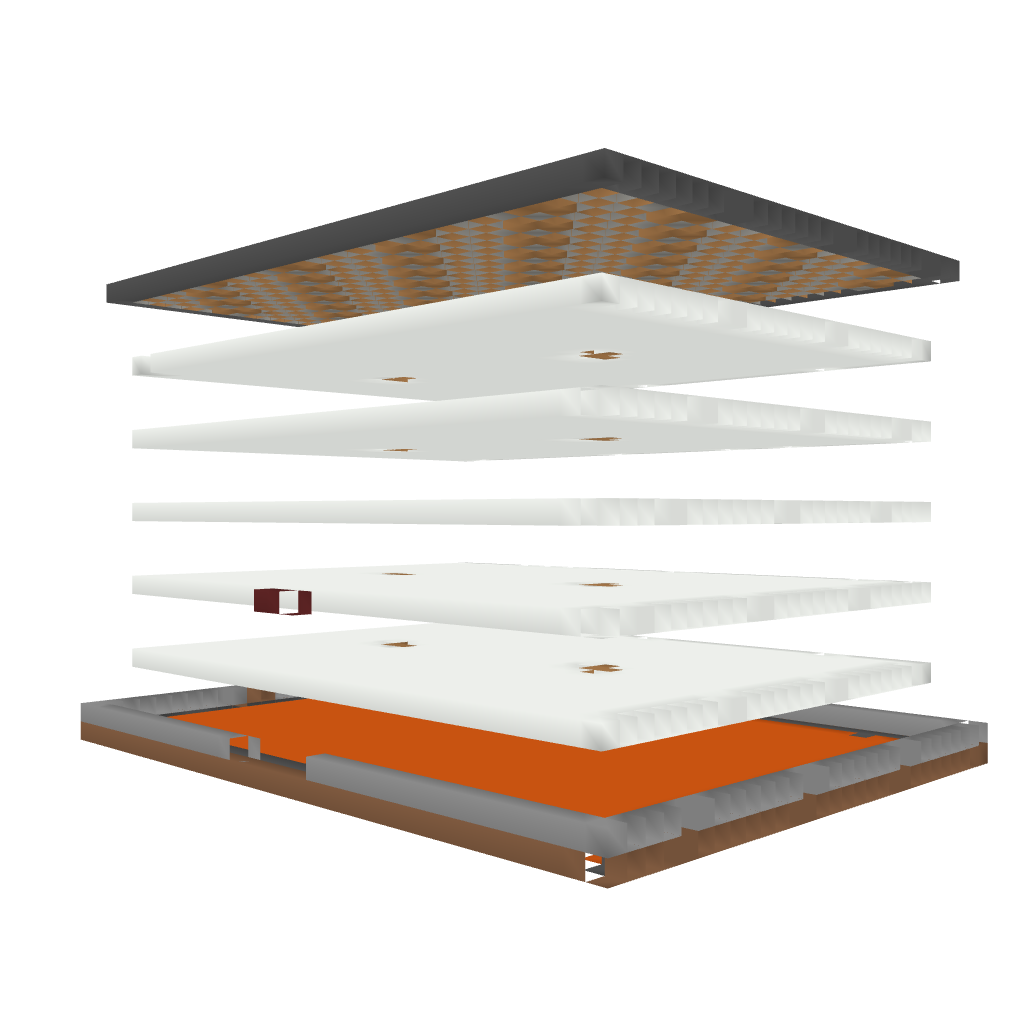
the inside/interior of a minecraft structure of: Large Spleef Arena [5 Floors]